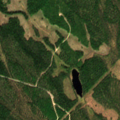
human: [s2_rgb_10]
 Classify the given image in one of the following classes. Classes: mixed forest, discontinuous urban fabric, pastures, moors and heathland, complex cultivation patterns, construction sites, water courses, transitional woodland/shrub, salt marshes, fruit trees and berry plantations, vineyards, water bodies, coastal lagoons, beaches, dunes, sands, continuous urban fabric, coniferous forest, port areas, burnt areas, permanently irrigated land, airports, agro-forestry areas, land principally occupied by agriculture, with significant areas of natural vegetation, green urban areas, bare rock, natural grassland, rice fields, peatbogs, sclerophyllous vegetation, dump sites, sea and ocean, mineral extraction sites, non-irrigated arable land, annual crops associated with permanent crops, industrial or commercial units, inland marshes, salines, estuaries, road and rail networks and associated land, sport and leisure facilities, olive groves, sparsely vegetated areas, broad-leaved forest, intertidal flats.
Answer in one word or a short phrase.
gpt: coniferous forest, mixed forest, transitional woodland/shrub